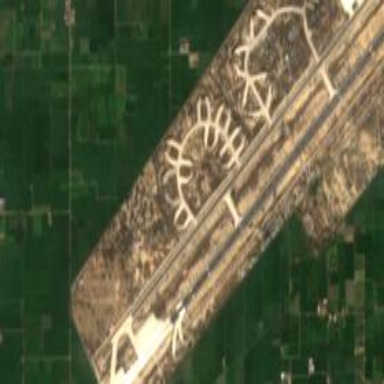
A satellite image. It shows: Runway at airport.